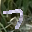
Label: 7